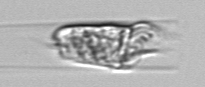
Label: Eutintinnus